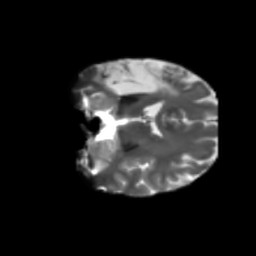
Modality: T2w
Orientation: coronal
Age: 36
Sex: female
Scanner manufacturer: siemens
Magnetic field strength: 3 T
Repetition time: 5.25 s
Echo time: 0.08 s